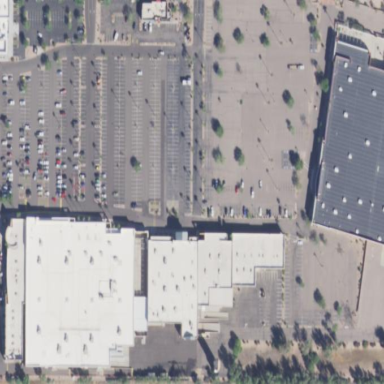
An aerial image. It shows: Retail area.